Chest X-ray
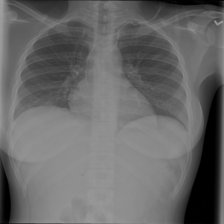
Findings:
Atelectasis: negative
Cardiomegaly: negative
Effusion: negative
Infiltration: negative
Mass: negative
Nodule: negative
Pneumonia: negative
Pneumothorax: negative
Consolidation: negative
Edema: negative
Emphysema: negative
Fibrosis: negative
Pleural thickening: negative
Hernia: negative